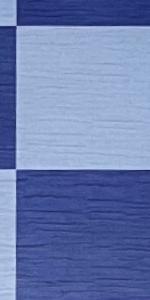
Label: Empty